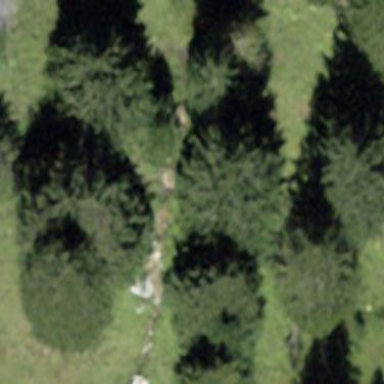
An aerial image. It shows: Forest area.